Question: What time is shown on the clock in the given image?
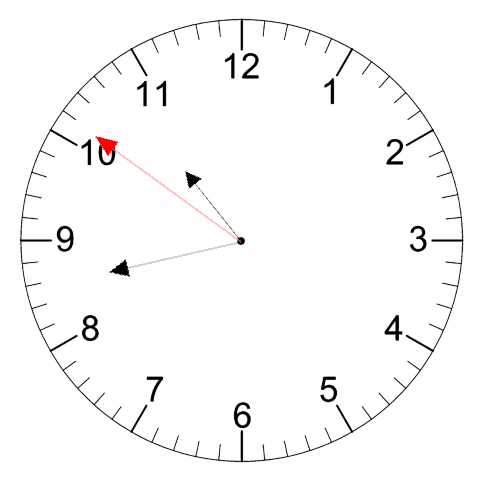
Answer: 10:42:51